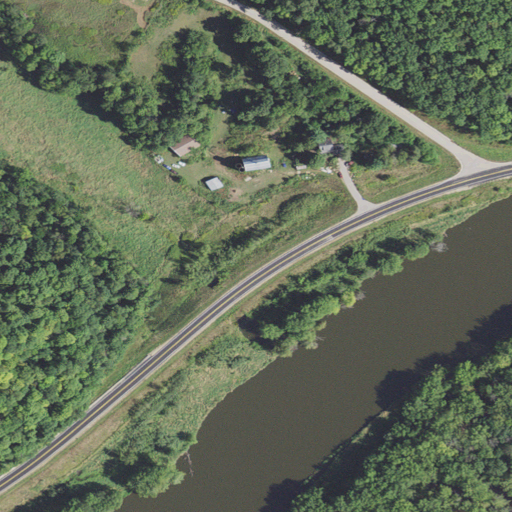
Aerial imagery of valley in Wisconsin named Christ Hollow containing pasture, deciduous forest, open water, woody wetlands, low intensity development, open development, medium intensity development, mixed forest, herbaceous wetlands, grassland, and high intensity development